Question: I was wondering, if i ever make a program that i want to publish(perhaps a game), and i want to protect the code, how do i make it unreadable?
i am a student, and on my course i learn c#, i use ILSPY to see how others program games and such, but at some point it looked not like normal code, i am sure that a program had changed all the names of functions/variables/constants enz.
i took a screenshot:
i have tried to find software that can do this, but i found it to be quite hard to find anything on the subject,
if you could help me by giving me the name of a program or plugin for VS2010 that is capable of something like this,
Thank you for reading my question
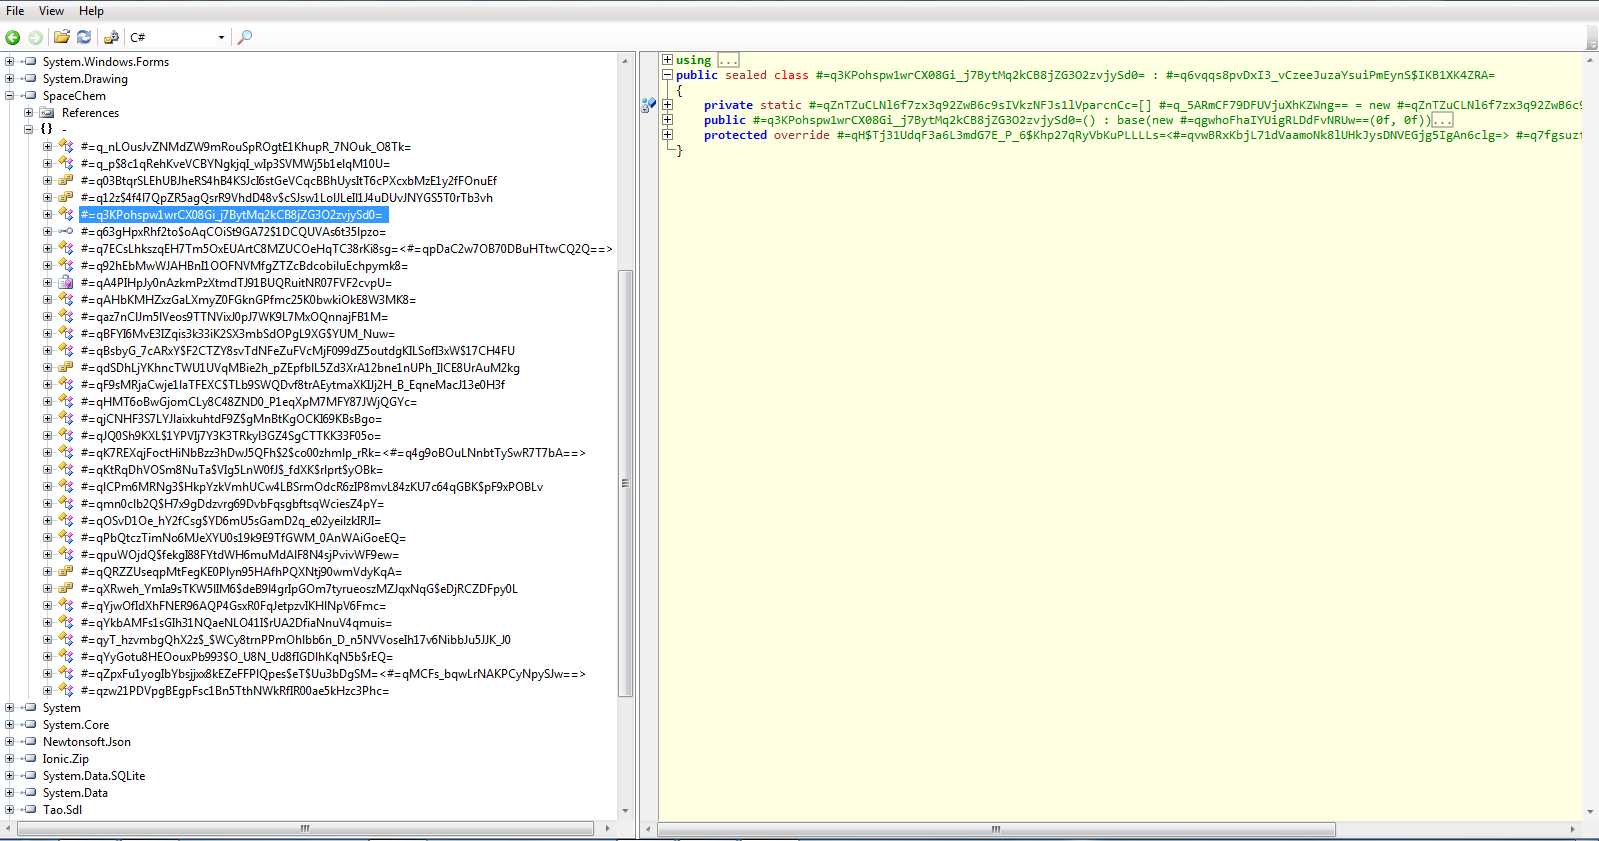
Answer: It's called Obfuscation, and VS comes with Dotfuscator (it's under the Tools menu) that does basic obfuscation of type and member names, though a skilled RCE can figure it out.
More powerful obfuscation tools exist that rewrite the CIL to defeat analysis by tools like Reflector, though hardcore RCE folks can read and divine CIL directly.